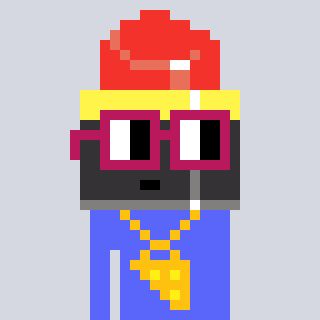
a pixel art character with square dark red glasses, a lipstick-shaped head and a purple-colored body on a cool background